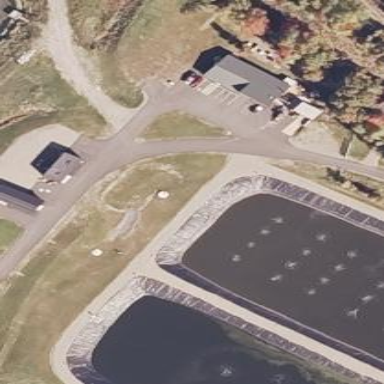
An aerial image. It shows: Image of wastewater.